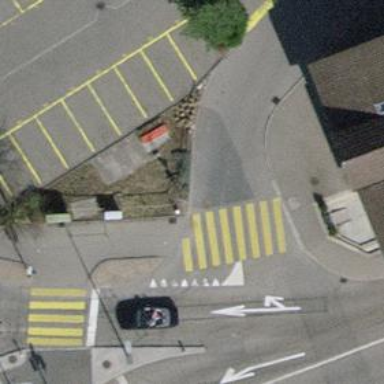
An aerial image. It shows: Kerb serving as barrier.